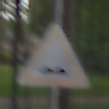
Verkehrszeichen: UnebeneFahrbahn
Umgebung: Outdoor, Urban
Tageszeit: MorningAfternoon
Wetter: Overcast
Licht: Natural
Jahreszeit: NotSpecified
Kontrast: LowContrast